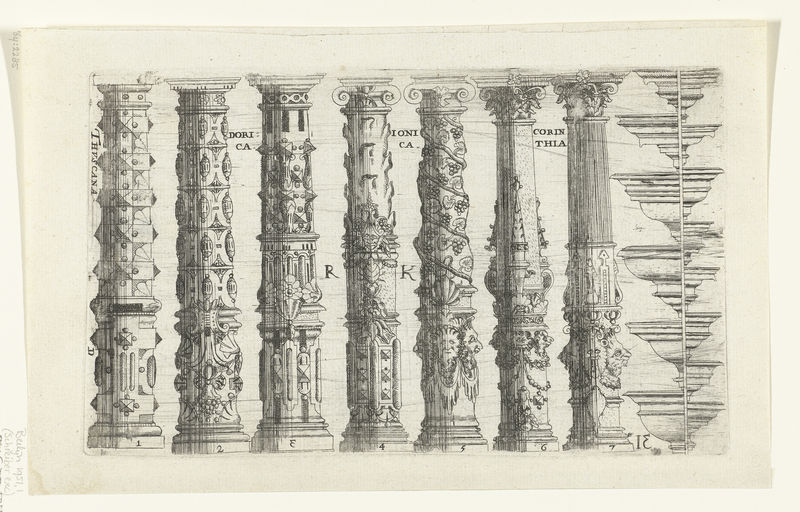
Titel: Zeven zuilen en hoofdgestellen
Künstler: Rutger Kasemann
Standort: Amsterdam
Institution: Rijksmuseum
Schlagwörter: skizze, säule, muster, relief, raute, ionisch, dorisch, vorlage, korinthisch, toskanisch, abmessung, toskansich